Question: Quick question I can not seem to get the accordion button to move from the right to the left and was wondering is there a specific way of doing it i have checked the docs but can not seem to do it. I have added some code and I cant add a image due to lack of reputation.
[EDIT]

I want move the accordion button before the Title.
'''
{
xtype: "panel",
id: "calendarLeftMenu",
layout: {
type: 'accordion',
titleCollapse: true,
animate: false,
activeOnTop: false,
multi: true,
buttonAlign:"left"
},
items: [
{
xtype: "panel",
title: "Releases",
left: "0px",
buttonAlign:"left",
id: "release-panel",
style: "padding-left: 1px;",
listeners: {
beforeexpand: {
fn: function () {
if (Ext.get('release-on-btn').dom.className === 'switch-small-off-icon') {
return false;
}
}
}
},
tools: [
{
type: 'mytool',
id: 'release-collapse-btn',
renderTpl: releaseTabSwitcher,
width: 60,
region: "west",
weight: 100,
}
]
'''
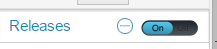
Answer: Figured it out.
'''
header:{
titlePosition: 1
},
'''